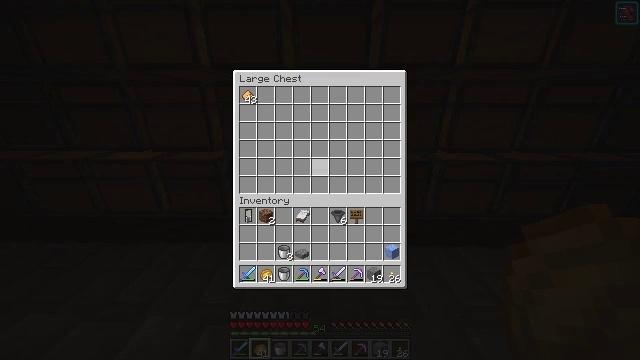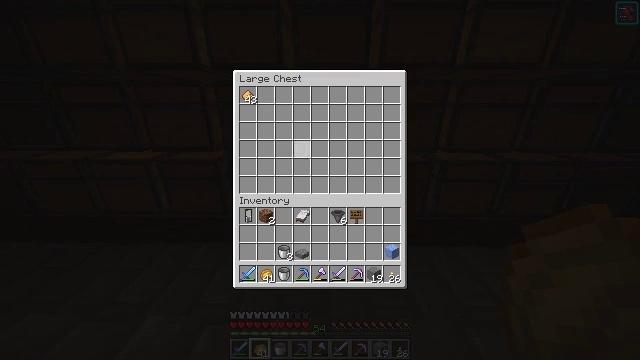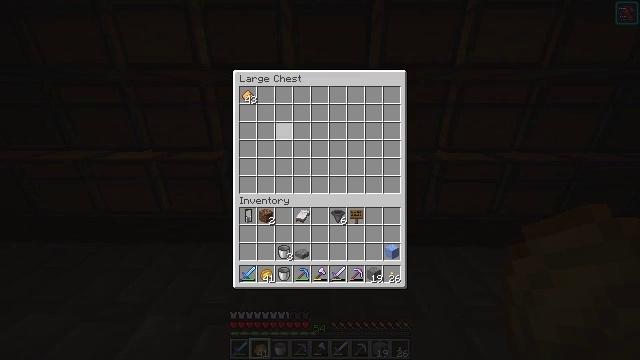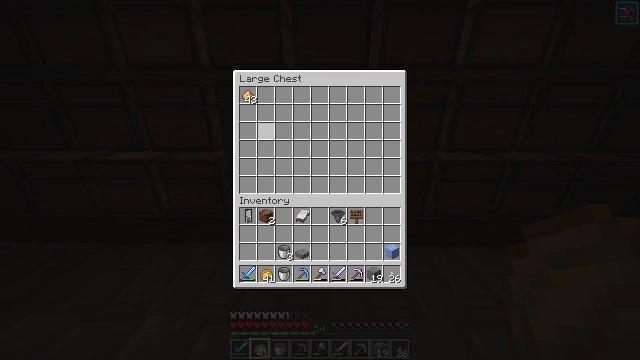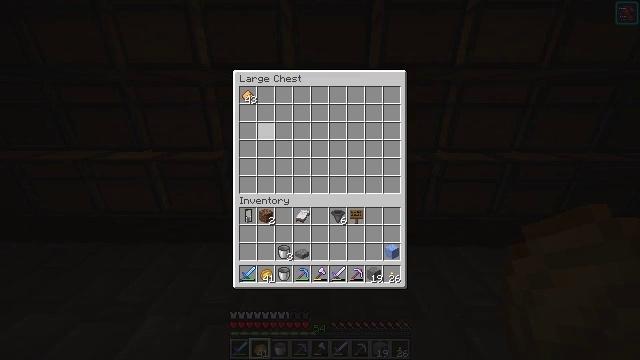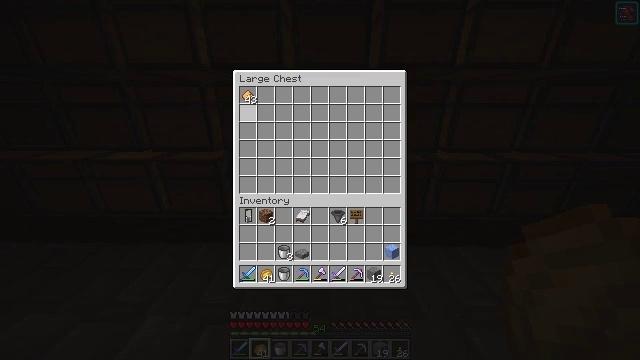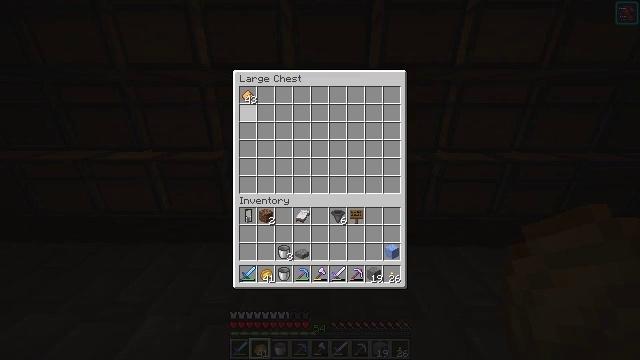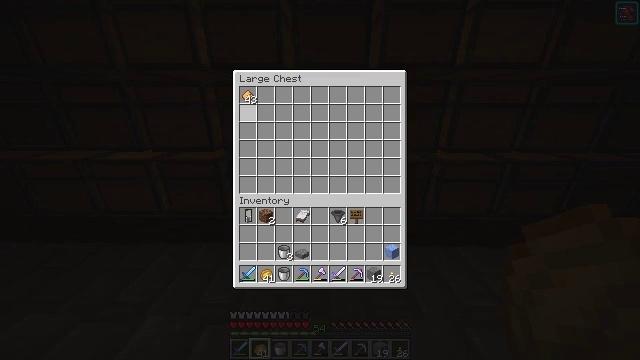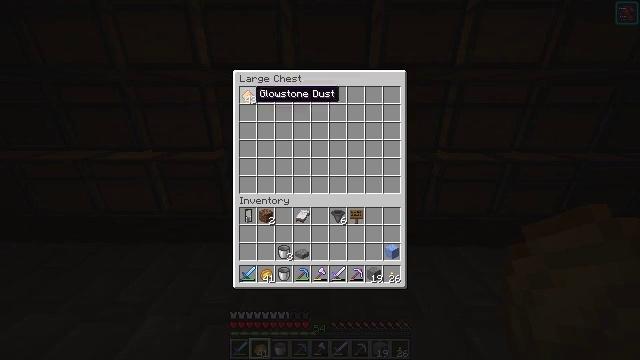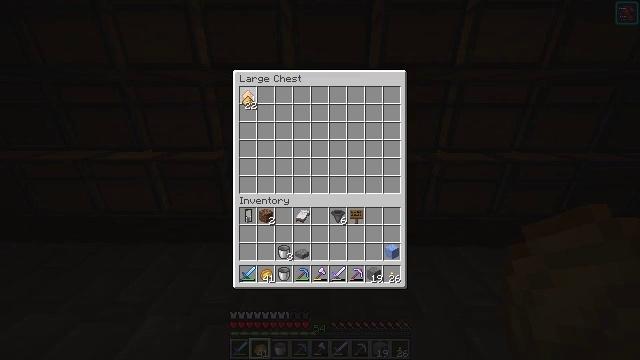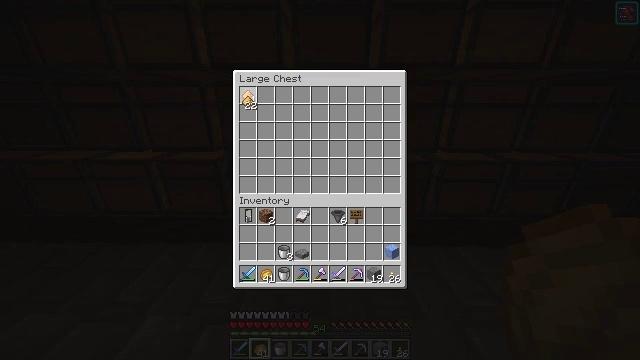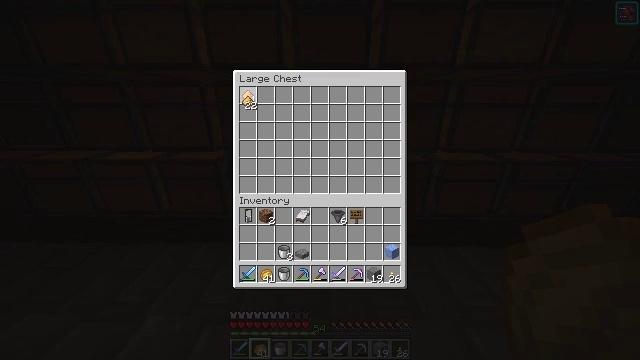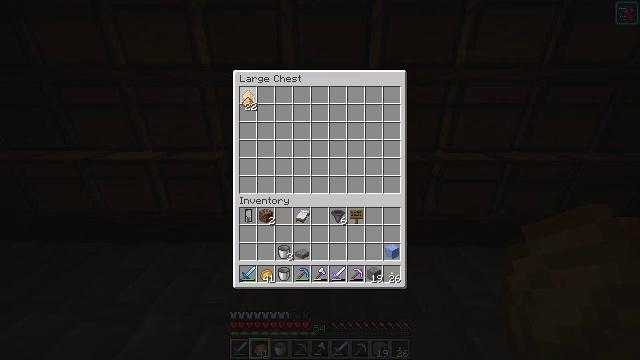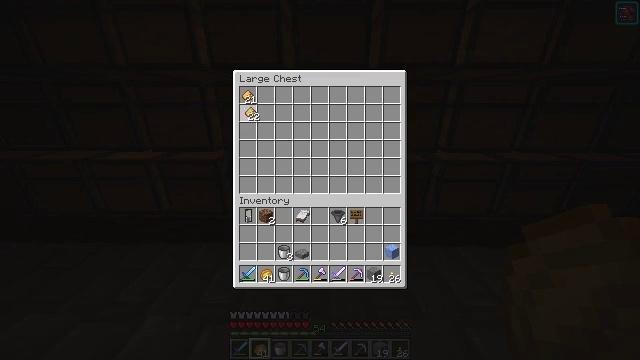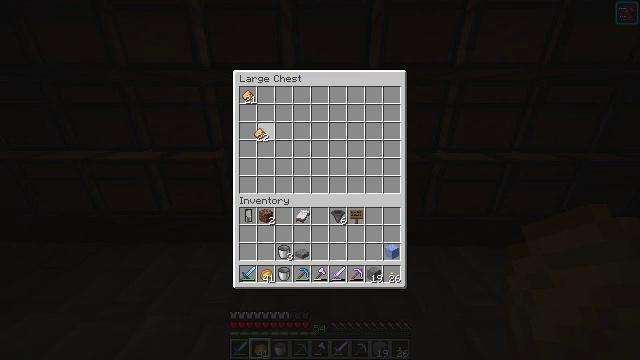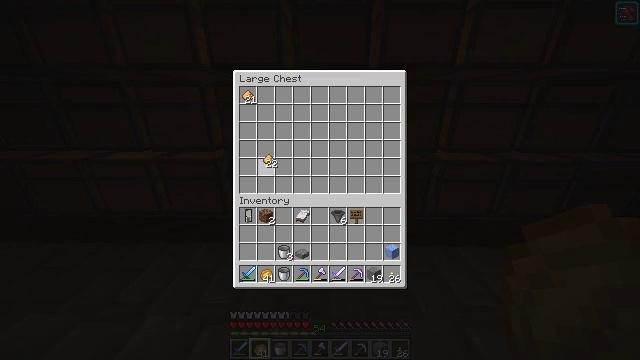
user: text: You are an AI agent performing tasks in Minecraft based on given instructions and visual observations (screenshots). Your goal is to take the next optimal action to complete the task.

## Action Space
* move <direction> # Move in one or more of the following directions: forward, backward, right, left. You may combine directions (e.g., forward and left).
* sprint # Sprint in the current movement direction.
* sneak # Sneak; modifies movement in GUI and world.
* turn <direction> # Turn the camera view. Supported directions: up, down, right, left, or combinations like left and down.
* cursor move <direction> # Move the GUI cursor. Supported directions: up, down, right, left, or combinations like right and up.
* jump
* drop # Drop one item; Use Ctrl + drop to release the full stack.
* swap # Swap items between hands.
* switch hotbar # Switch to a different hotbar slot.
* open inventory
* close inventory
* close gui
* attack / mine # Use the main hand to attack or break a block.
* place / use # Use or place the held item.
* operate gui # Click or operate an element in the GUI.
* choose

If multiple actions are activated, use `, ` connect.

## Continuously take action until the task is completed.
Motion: motion action
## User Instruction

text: Use 4 pieces of glowstone dust to create a glowstone.
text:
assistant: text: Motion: cursor move left and up
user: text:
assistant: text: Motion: cursor move left and up
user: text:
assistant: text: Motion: cursor move left and up
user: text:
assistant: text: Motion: cursor move left
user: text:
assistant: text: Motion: cursor move left and up
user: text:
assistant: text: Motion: no_op
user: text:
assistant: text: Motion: no_op
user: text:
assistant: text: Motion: no_op
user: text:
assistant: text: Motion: choose
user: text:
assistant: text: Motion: choose
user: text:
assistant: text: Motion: choose
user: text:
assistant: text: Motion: no_op
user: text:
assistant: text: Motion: cursor move down
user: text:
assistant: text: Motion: cursor move right and down
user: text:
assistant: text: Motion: cursor move right and down
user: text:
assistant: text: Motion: cursor move down
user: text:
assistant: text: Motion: cursor move down
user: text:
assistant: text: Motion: no_op
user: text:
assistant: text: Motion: no_op
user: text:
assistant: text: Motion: no_op
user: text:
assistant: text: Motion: cursor move down
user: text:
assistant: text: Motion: no_op
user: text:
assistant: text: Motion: operate gui
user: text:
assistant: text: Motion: operate gui
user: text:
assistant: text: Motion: no_op
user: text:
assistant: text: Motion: no_op
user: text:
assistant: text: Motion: no_op
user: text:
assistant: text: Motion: no_op
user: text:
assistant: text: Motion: close gui
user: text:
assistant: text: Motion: turn left